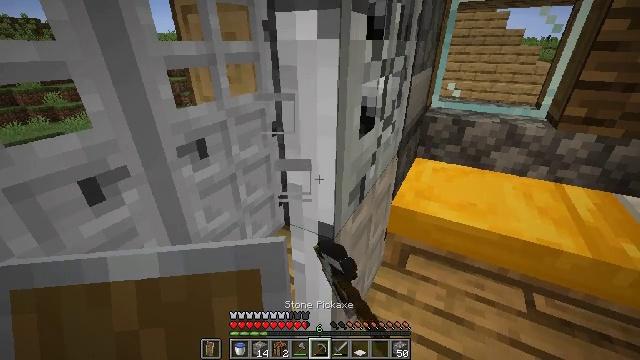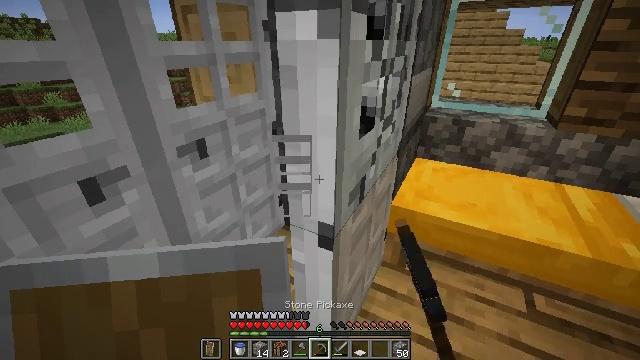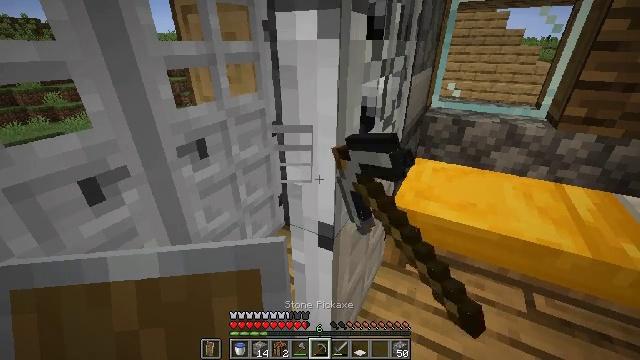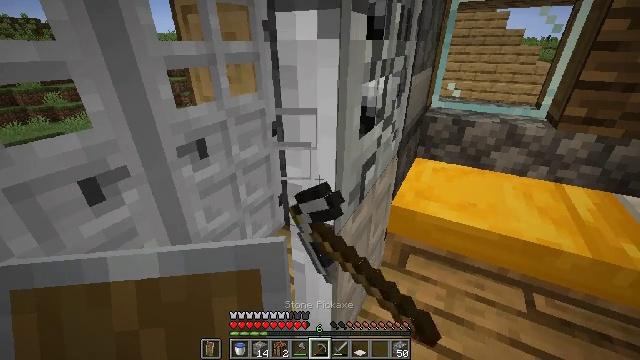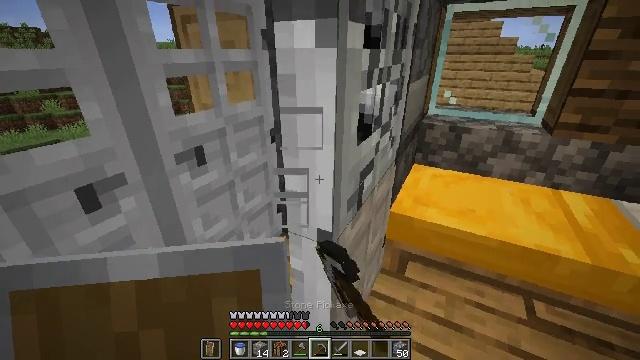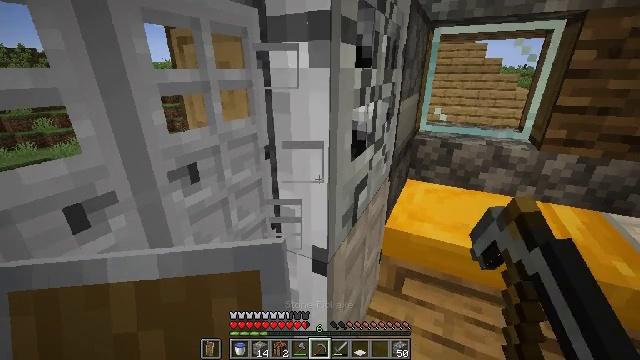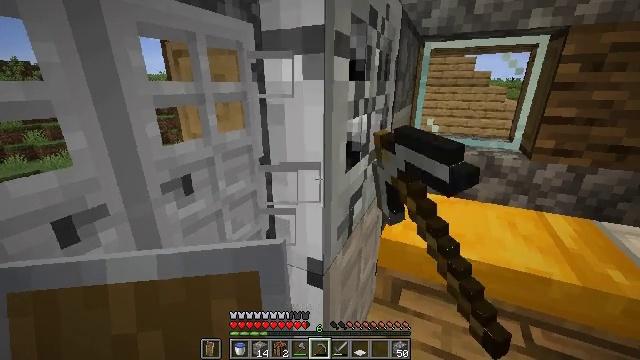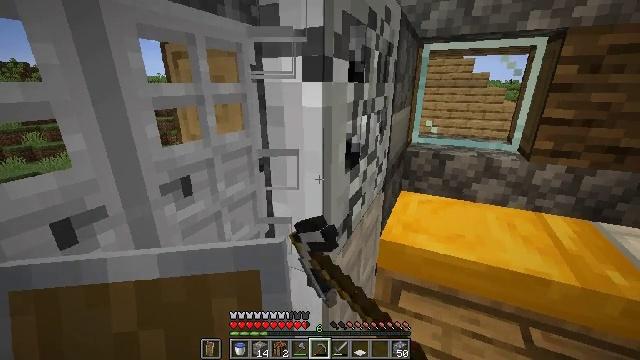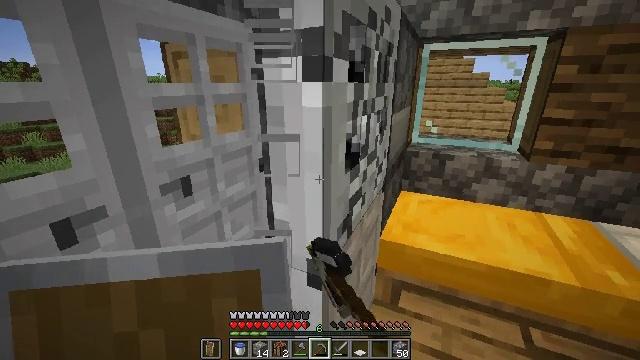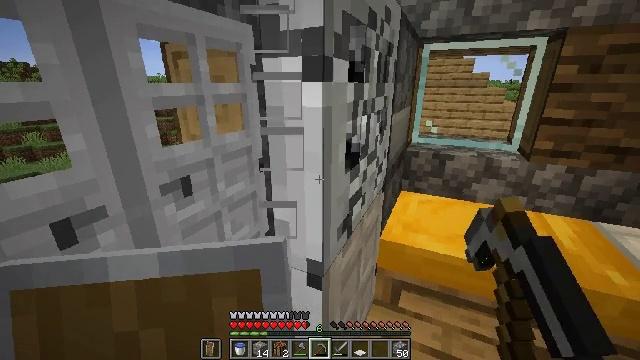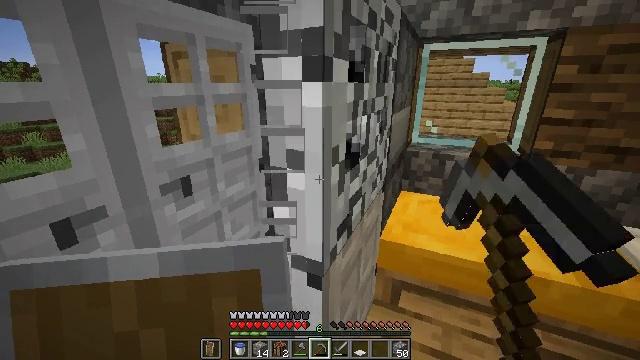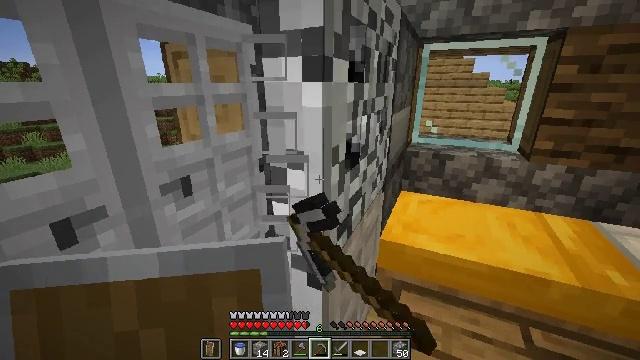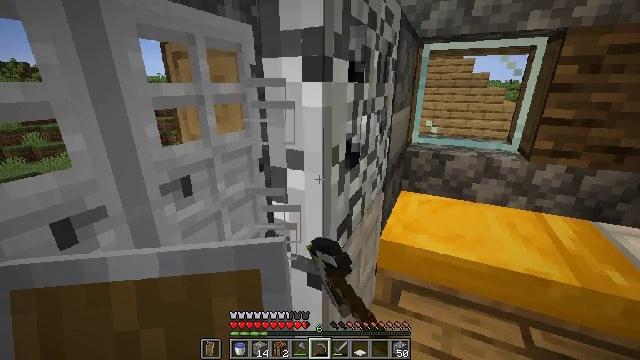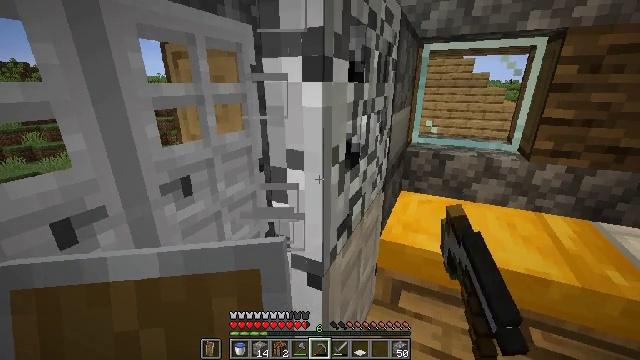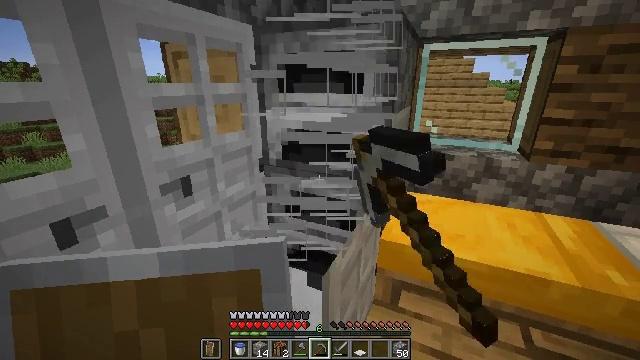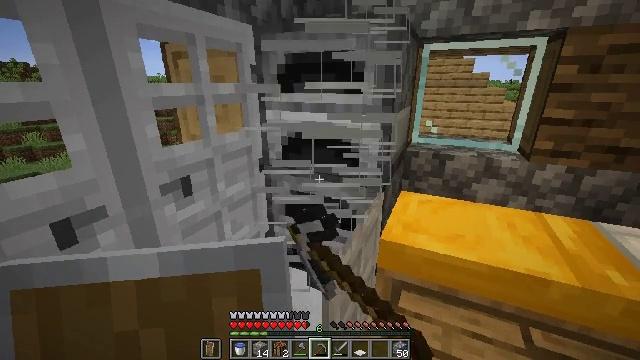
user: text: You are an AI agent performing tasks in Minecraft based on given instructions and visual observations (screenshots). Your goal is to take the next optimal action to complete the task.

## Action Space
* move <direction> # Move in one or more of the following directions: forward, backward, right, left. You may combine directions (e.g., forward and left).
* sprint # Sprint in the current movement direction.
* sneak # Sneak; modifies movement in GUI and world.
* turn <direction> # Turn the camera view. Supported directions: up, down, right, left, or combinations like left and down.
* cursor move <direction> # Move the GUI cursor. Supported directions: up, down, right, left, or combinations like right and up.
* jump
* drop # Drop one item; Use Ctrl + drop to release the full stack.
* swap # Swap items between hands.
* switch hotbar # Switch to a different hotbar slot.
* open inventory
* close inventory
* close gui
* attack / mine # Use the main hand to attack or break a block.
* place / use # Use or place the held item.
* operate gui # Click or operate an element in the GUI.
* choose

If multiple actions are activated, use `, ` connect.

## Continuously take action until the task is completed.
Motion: motion action
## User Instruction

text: Left click on the iron door to break it.
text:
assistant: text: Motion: attack / mine
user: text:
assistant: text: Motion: attack / mine
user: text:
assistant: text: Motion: attack / mine
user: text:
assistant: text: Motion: turn up, attack / mine
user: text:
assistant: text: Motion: turn right and up, attack / mine
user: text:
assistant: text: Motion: turn right and up, attack / mine
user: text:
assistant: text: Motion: attack / mine
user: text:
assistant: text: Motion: attack / mine
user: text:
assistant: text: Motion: attack / mine
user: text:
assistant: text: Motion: attack / mine
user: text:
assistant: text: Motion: attack / mine
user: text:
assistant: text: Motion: attack / mine
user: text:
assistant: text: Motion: attack / mine
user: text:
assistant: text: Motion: attack / mine
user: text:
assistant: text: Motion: attack / mine
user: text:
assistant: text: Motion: attack / mine
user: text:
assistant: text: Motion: attack / mine
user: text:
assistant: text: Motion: attack / mine
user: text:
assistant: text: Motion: attack / mine
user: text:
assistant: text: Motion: attack / mine